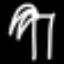
Label: palm tree